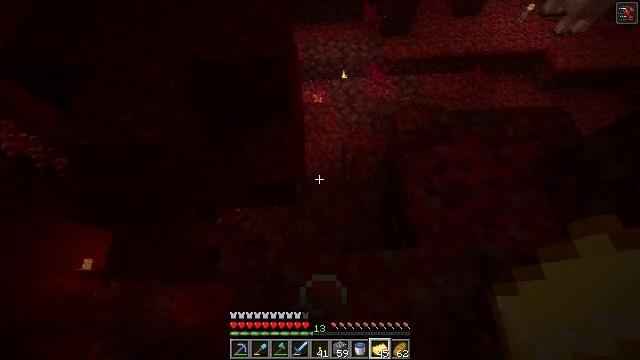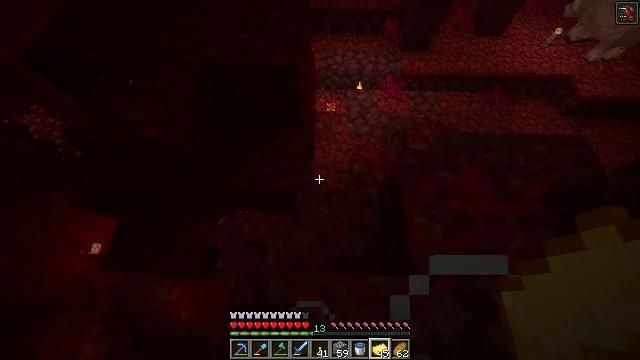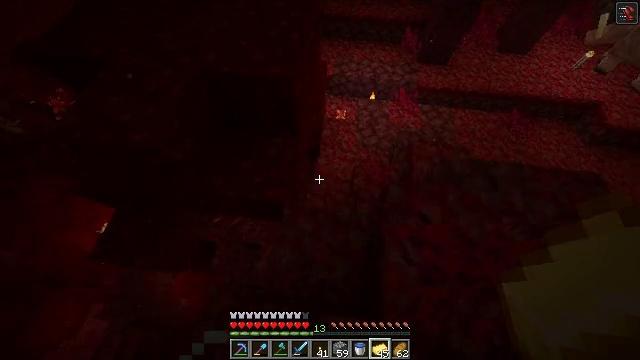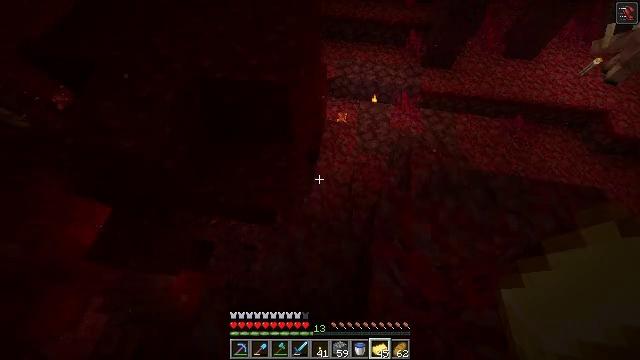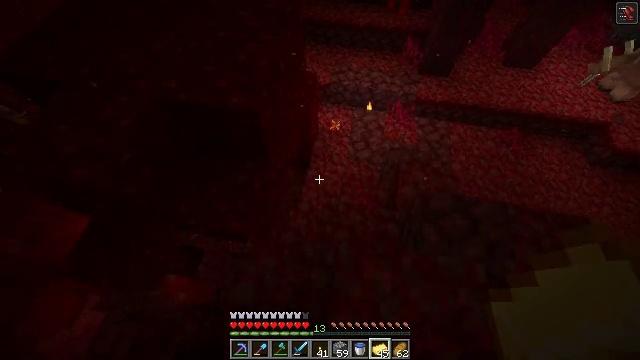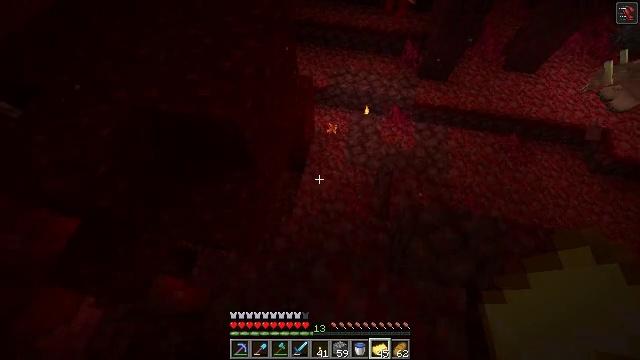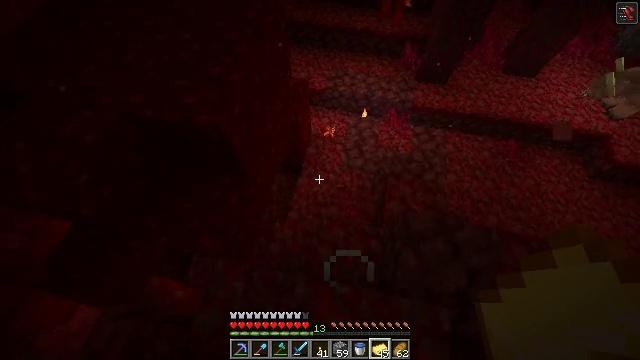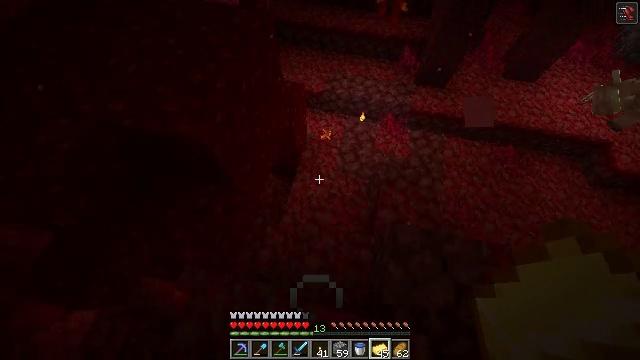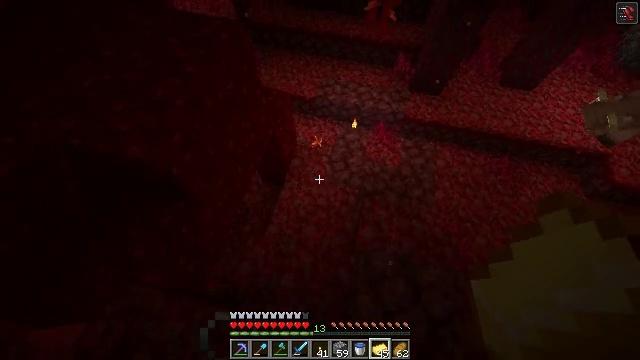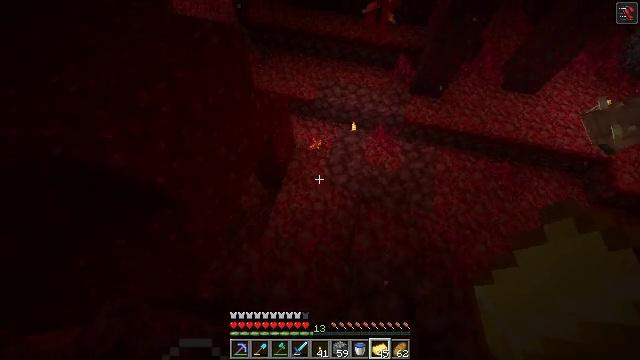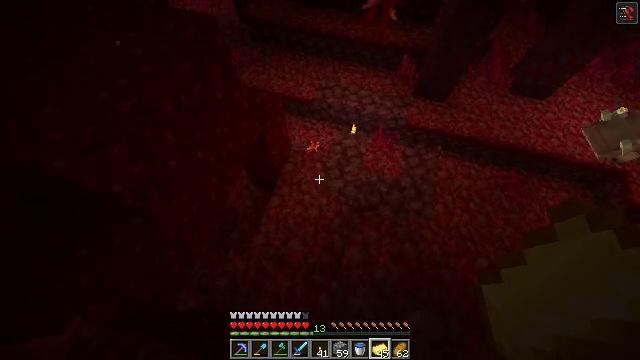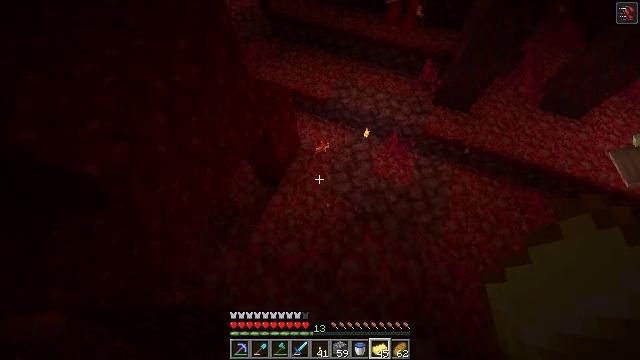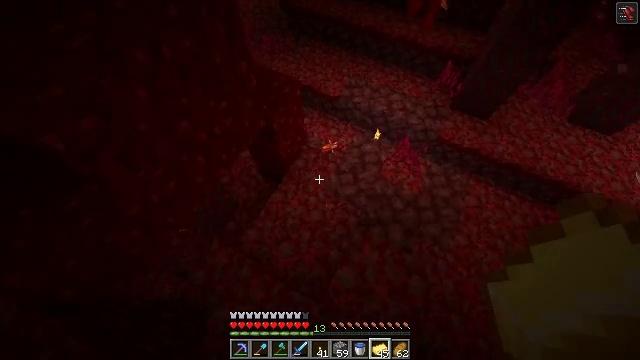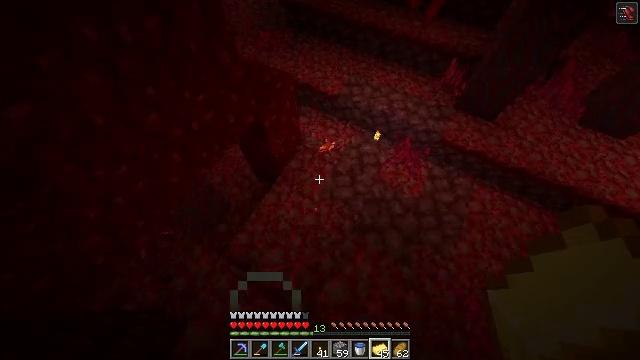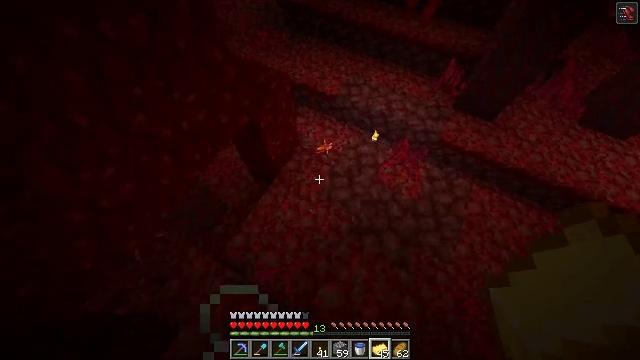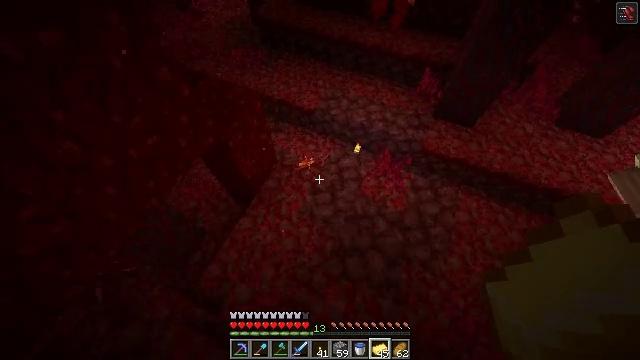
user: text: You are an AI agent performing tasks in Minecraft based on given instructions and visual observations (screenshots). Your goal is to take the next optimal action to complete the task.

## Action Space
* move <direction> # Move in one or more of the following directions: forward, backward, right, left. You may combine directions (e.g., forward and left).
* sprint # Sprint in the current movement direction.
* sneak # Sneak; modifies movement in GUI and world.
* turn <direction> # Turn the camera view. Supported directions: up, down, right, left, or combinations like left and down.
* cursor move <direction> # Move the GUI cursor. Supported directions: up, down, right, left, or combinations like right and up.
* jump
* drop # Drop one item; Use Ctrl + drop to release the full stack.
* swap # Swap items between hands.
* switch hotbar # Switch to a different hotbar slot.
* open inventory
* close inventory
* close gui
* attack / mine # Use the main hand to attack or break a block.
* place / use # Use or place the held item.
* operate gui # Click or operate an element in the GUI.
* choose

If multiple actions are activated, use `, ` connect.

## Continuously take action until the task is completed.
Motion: motion action
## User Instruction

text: Harvest crimson roots from the Nether terrain.
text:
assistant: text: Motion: move forward and move right, turn left and up
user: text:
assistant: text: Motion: move forward and move right, turn left
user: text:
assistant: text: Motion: move forward and move right, turn left
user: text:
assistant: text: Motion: move forward and move right, turn left
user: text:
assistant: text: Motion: move forward and move right
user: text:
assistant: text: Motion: move forward and move right
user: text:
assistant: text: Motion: move forward and move right
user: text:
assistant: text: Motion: move forward and move right
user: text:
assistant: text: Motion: move forward and move right
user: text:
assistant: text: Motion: move forward and move right, turn left
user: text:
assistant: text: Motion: move forward and move right, turn left
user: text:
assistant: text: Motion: move forward and move right, turn left
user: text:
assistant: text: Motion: move forward and move right, turn left
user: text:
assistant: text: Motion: move forward and move right
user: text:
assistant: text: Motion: move right, turn right and up
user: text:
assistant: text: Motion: move right, turn right and up
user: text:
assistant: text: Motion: turn right and up
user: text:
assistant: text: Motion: turn right and up
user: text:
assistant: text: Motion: turn right and up
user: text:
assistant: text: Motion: no_op
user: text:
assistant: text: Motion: no_op
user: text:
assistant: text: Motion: no_op
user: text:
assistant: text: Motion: no_op
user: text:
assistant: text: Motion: no_op
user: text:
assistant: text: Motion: no_op
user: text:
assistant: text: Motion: no_op
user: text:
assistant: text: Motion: no_op
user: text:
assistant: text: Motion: no_op
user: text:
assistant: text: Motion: no_op
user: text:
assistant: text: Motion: no_op